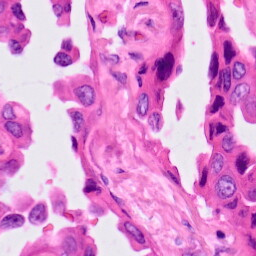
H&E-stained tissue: Lung